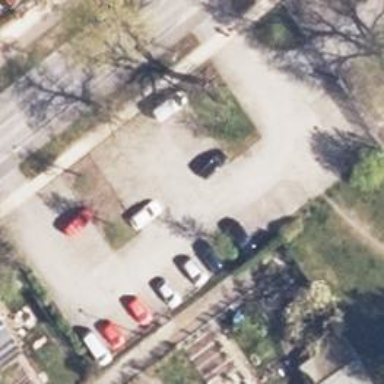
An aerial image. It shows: Parking area.